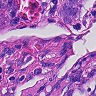
Metastatic tissue present: yes